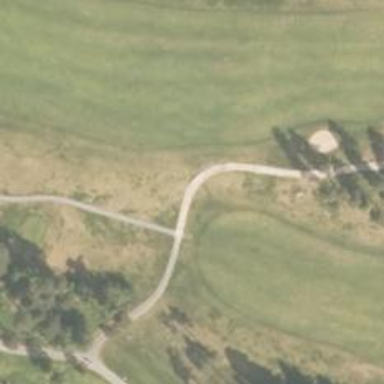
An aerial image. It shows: Service road used as golf cart path.